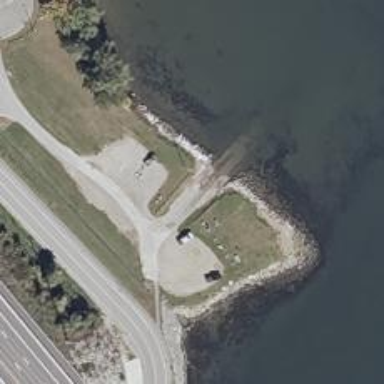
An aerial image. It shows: Slipway used as service road.